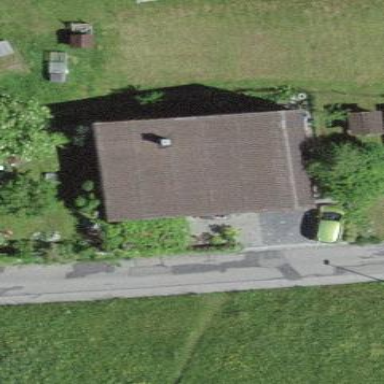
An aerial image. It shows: Residential building.